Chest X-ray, AP view. Patient: 58 years old, sex M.
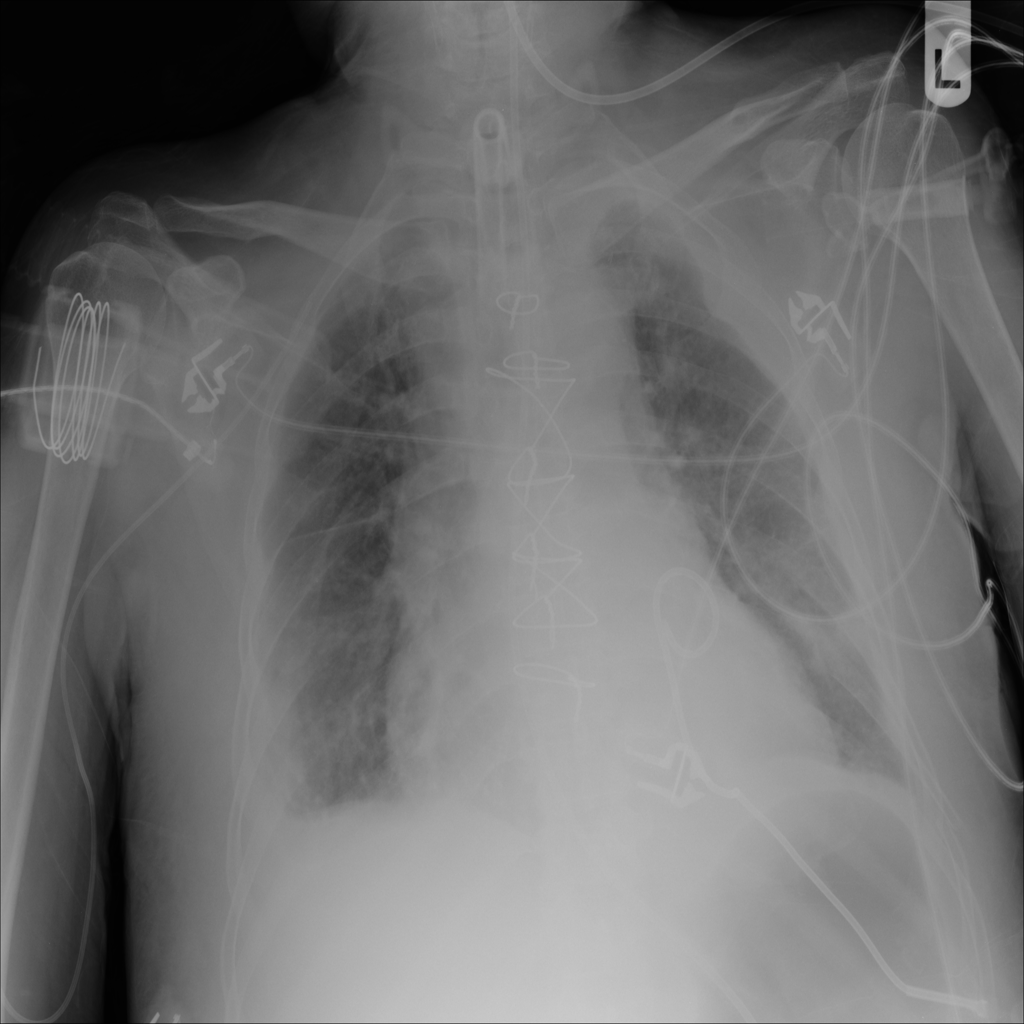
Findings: Pleural_Thickening